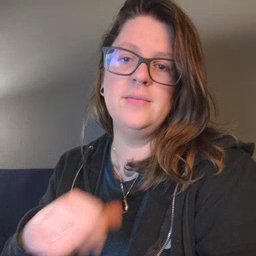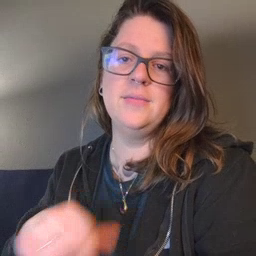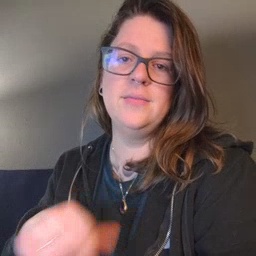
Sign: jacket